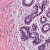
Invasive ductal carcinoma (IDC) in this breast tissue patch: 0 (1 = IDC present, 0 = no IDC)